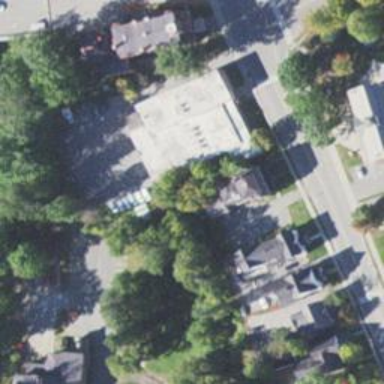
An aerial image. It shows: Post office.